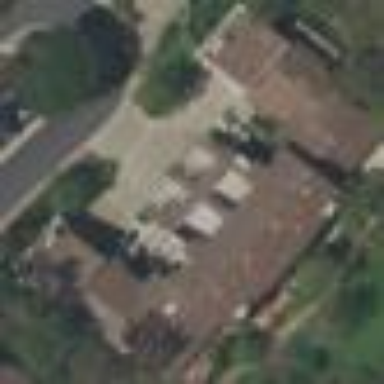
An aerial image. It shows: Building.